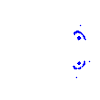
Particle: pion